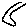
Label: moon